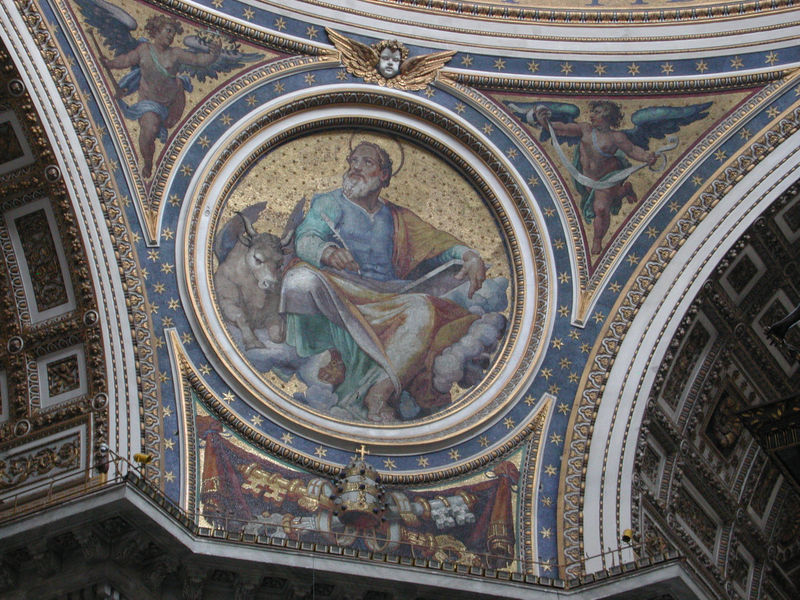
Titel: Petersdom, Kuppel
Künstler: Michelangelo
Standort: Rom, S. Pietro (EU - I - Latium)
Schlagwörter: blau, feder, mann, tier, kirche, gold, sessel, krone, esel, rund, tondo, engel, schrift, bogen, kuh, gewölbe, kreuz, stern, mosaik, zwickel, rom, heiligenschein, heiliger, fresko, schreiber, ochse, stier, petrus, deckenmalerei, widder, paulus, deckenbild, heiligensceint, rollefeder